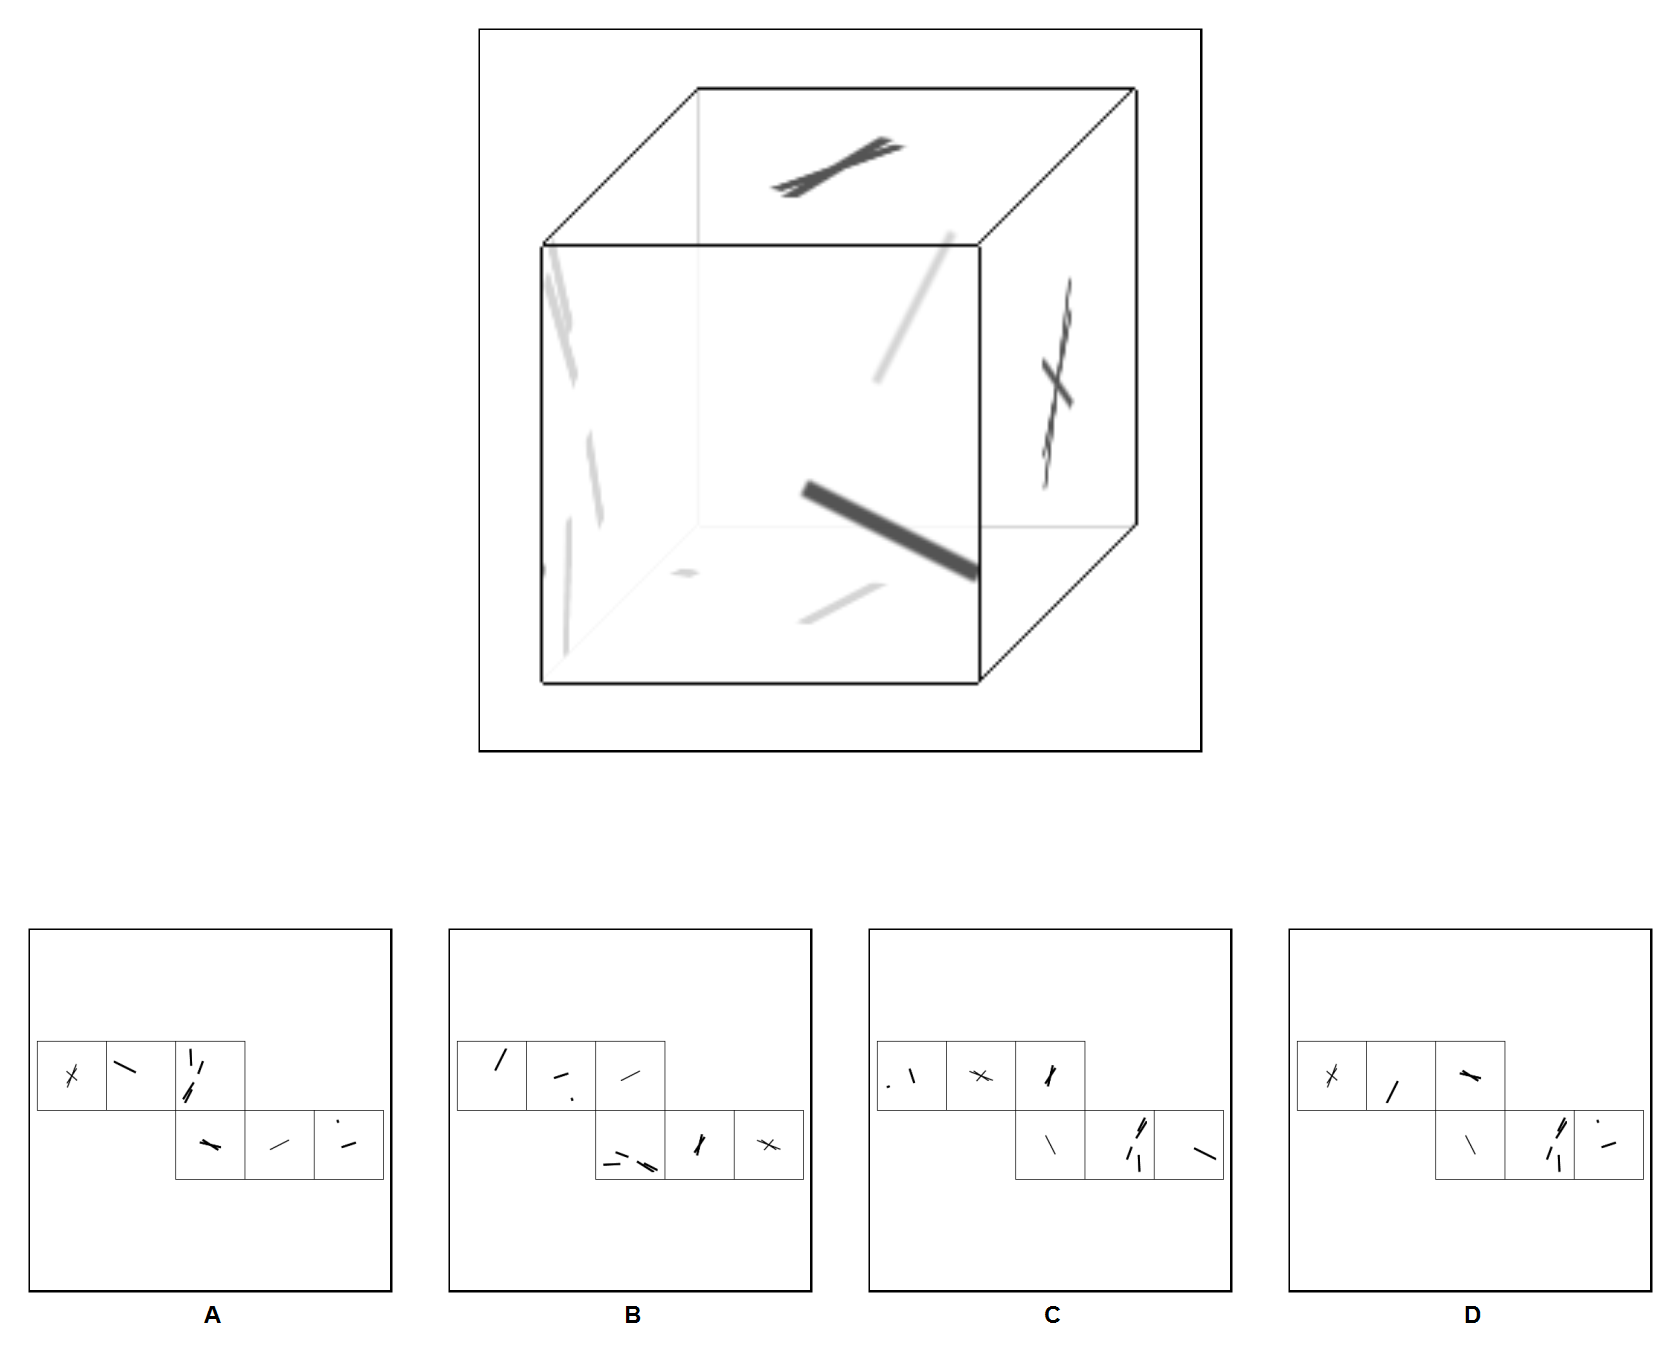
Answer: D